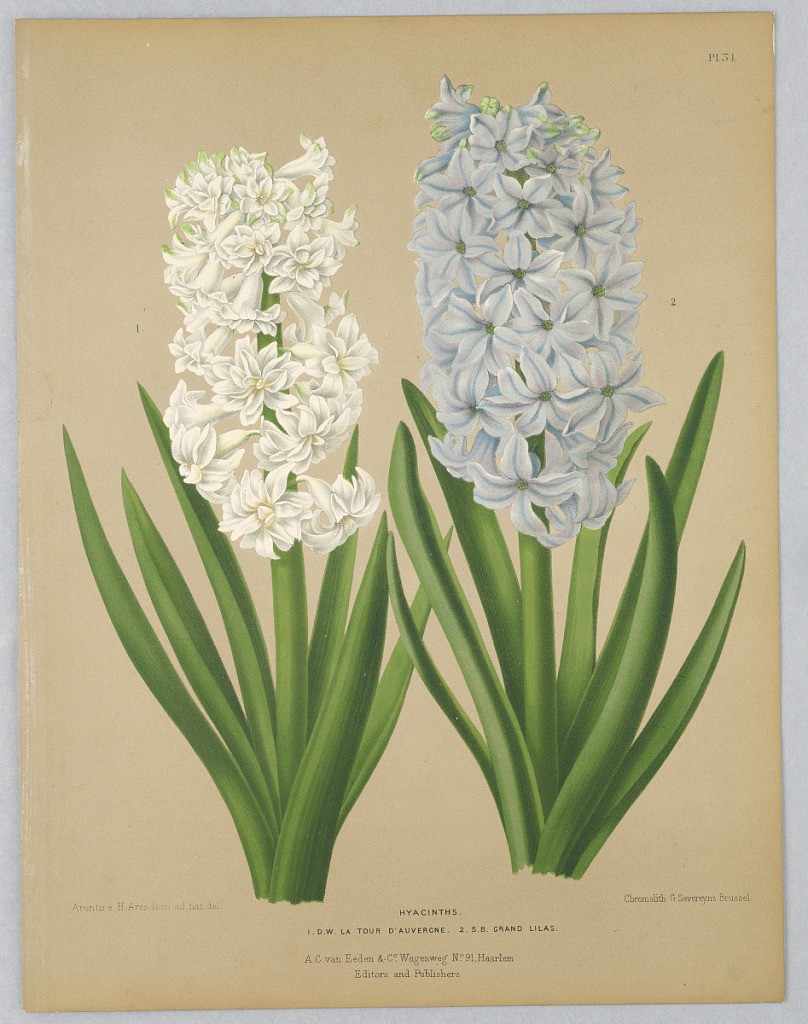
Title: Hyacinths, Plate 31 from A. C. Van Eeden's "Flora of Haarlem"
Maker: Arentine H. Arendsen, Dutch, 1836 - 1915
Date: ca. 1881
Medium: Chromolithograph on paper
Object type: Print
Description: Disbound color plate "Hyacinths" from A. C. Van Eeden's "Flora of Haarlem."